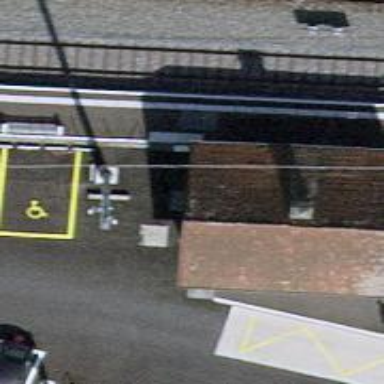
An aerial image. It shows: Toilets are available here.